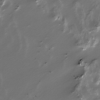
Label: not_dusty